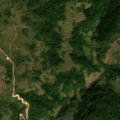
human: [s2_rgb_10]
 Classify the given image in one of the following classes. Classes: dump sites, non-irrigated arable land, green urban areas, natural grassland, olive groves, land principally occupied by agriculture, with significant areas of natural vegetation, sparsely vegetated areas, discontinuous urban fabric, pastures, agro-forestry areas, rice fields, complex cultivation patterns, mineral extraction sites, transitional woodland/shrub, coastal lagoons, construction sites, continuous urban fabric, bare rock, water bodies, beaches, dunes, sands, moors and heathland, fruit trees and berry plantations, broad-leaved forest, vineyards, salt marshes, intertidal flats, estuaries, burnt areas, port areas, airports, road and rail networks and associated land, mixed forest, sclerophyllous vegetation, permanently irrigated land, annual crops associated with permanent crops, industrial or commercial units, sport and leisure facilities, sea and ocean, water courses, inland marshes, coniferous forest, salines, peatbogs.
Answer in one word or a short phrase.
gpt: broad-leaved forest, natural grassland, transitional woodland/shrub